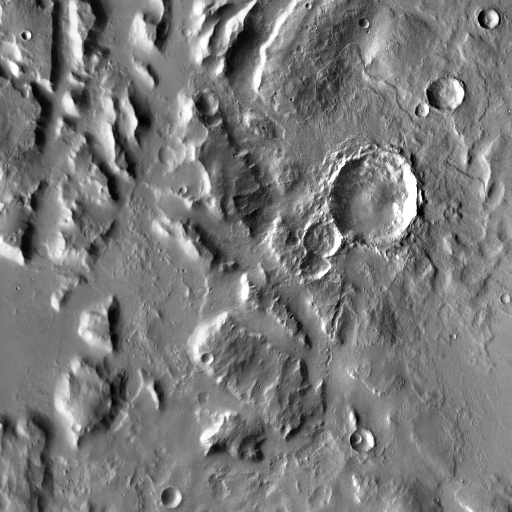
Crater classes present: Background, Other, Layered, Buried